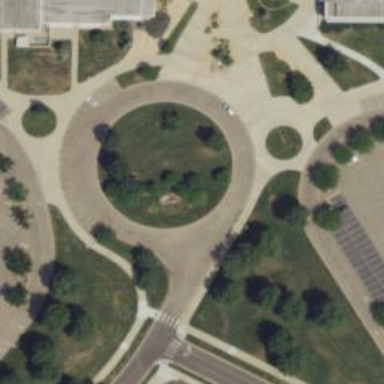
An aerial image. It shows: Residential road that intersects with roundabout.